Question: This was originally <URL> to the KendoUI forums, but has received no answers.
I'm trying to use conditional formatting of elements in my ListView's template. This partial view uses a shared DataSource to allow navigation via Pager, a two-card ListView, and the aforementioned template. Here's the relevant template code:
'''
<script id="contact-template" type="text/x-kendo-template">
<div id="ContactCard" class="IsActive${IsActive}">
#if (Salutation === null || Salutation === '') {#<h4>#}else{#<h4>#=Salutation# #}##=FirstName# #=LastName#</h4>
#if (Title === null || Title === '') {##}else{#<p>#=Title#</p>#}#
<br />
#if (Email == 0 || Email === '') {##}else{#<p><a href='mailto:#=LastName#,%20#=FirstName#%20<#=Email#>'>#=Email#</a></p>#}#
#if (Phone === null || Phone === '') {##}else{#<p>#=Phone##if (Extension === null || Extension === '') {#</p>#}else{# ext. #=Extension#</p>#}##}#
</div>
'''
I've tried several different ways of generating this code, including a simple if with inverted checks like 'if (Salutation != null && Salutation != '')' but to no avail. I think I'm missing something about how to reference a DataSource's data from within the #if section? I tried something like 'if (#=Salutation# != null && #=Salutation# != '')' but that threw a bad template error.
Here's the output:

Note: disregard the horrible formatting. This is pre-styling.
Here's the whole file, for reference:
'''
@model int @* accountId *@
<article id="contactArticle">
<div id="contactList"></div>
<footer><span id="pagerTotal"></span><a href="#" class="k-link" id="pageLeft" onclick="pageLeftOne()"><</a><div id="pager"></div><a href="#" class="k-link" id="pageRight" onclick="pageRightOne()">></a></footer>
</article>
<script id="contact-template" type="text/x-kendo-template">
<div id="ContactCard" class="IsActive${IsActive}">
#if (Salutation === null || Salutation === '') {#<h4>#}else{#<h4>#=Salutation# #}##=FirstName# #=LastName#</h4>
#if (Title === null || Title === '') {##}else{#<p>#=Title#</p>#}#
<br />
#if (Email == 0 || Email === '') {##}else{#<p><a href='mailto:#=LastName#,%20#=FirstName#%20<#=Email#>'>#=Email#</a></p>#}#
#if (Phone === null || Phone === '') {##}else{#<p>#=Phone##if (Extension === null || Extension === '') {#</p>#}else{# ext. #=Extension#</p>#}##}#
</div>
</script>
<script type="text/javascript">
var currentPage = 1;
var pages;
var contactDataSource;
//SNIP//
$(document).ready(function() {
var init = 1;
contactDataSource = new kendo.data.DataSource({
transport: {
read: {
url: '@Url.Action("ContactPager", "Contact")',
dataType: "json",
type: "POST",
timeout: 2000,
data: {
accountId: @Model
}
}
},
schema: {
data: "data",
total: "total",
type: "json",
model: {
fields: {
Id: { type: "string"},
FirstName: { type: "string" },
LastName: { type: "string"},
Title: { type: "string", defaultValue: ''},
Salutation: { type: "string", defaultValue: ''},
Extension: { type: "string", defaultValue: ''},
Phone: { type: "string", defaultValue: ''},
Email: { type: "string", defaultValue: ''},
IsActive: {type: "boolean"} //,
//ReceivesDistributionEmails: {type: "boolean"}
}
}
},
pageSize: 2
});
contactDataSource.read();
contactDataSource.bind("change", function(e) {
if (init) {
init = 0;
if (contactDataSource.total() < 1) {
//SNIP
} else {
$("#pager").kendoPager({
dataSource: contactDataSource,
buttonCount: 5
});
//SNIP//
pages = $("#pager").data("kendoPager").dataSource.totalPages();
$("#contactList").kendoListView({
dataSource: contactDataSource,
pageable: true,
template: kendo.template($("#contact-template").html())
});
kendo.init($("#contactList"));
}
}
});
});
</script>
'''
How do I get a Kendo template to build it's content based on the value of the datasource members?
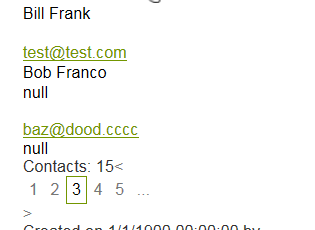
Answer: Try wrapping the null in single quotes:
'''
...
#if (Title != 'null' && Title != '') { #
<p>#=Title# </p>
# } #
...
'''
This notation can be used as an alternative although the tags are left behind. It could work depending on what kind of format you are trying to achieve.
'''
<p>${ Title != 'null' && Title != '' ? Title : ''} </p>
'''